Question: I have a modelformset that I've created in a view as such:
'''
CarpoolFamilyInviteModelFormset = modelformset_factory(CarpoolFamilyInvite, fields=('family_name','family_email'), extra=3)
'''
As you can see, I've tried to limit it to two fields: family_name and family_email. However, when I render it in the template, I get an extra field, ID. Here's the template code:
'''
{% for form in formset %}
<div class="row">
{% for field in form %}
<div class="span3">
<input id="focusedInput" class="input-large focused" type="text" placeholder="{{ field.label }}">
</div>
{% endfor %}
</div>
{% endfor %}
'''
and here's what the form looks like:

Any idea how I can skip showing the ID fields? exclude="ID" doesn't seem to have any effect. THanks!
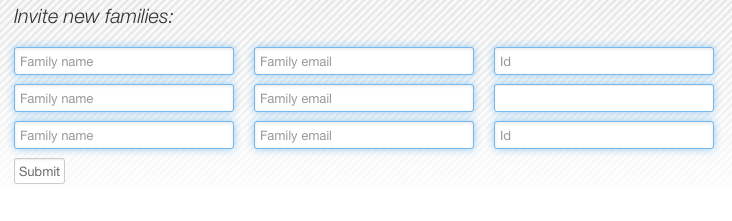
Answer: The model formset relies on the id field, so it is not possible to exclude it.
The best option is to render the id field as a hidden field. See the docs for <URL> for an example.